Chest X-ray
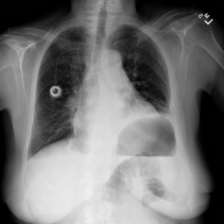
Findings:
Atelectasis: positive
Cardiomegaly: negative
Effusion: negative
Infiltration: positive
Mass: negative
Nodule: negative
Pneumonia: negative
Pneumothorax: negative
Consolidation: negative
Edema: negative
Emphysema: negative
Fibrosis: negative
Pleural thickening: negative
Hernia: negative